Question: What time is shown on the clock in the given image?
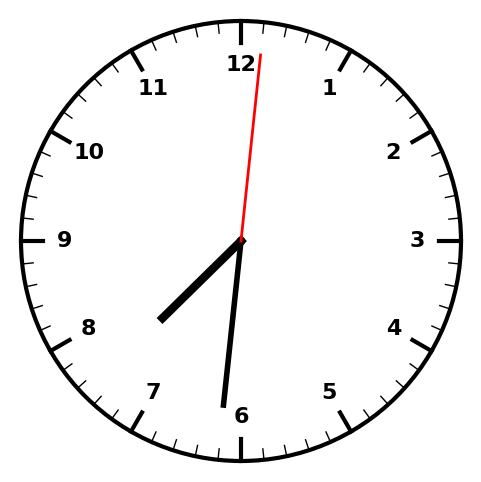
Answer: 07:31:01